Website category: university
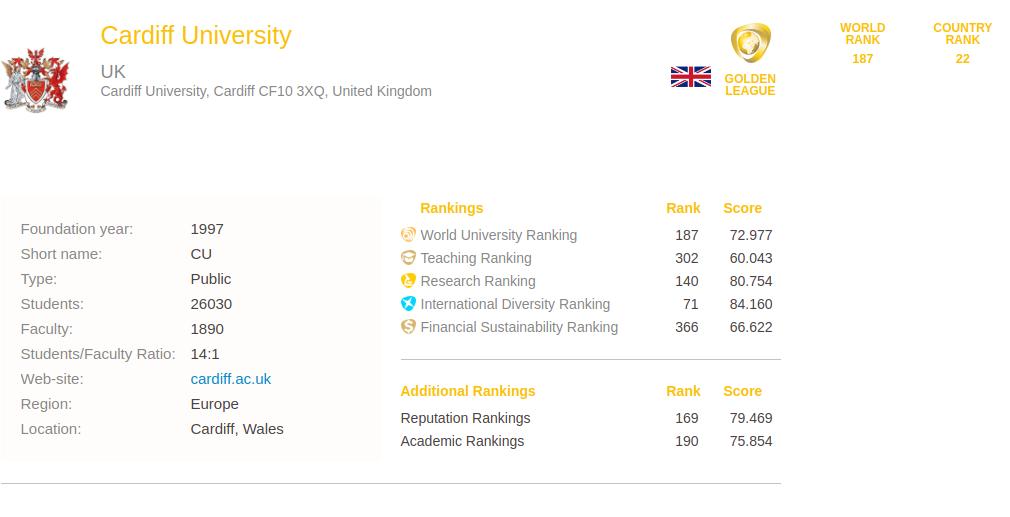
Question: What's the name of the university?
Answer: Cardiff University

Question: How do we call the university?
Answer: Cardiff University

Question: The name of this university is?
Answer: Cardiff University

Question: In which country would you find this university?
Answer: UK

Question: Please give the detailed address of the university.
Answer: Cardiff University, Cardiff CF10 3XQ, United Kingdom

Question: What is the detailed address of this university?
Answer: Cardiff University, Cardiff CF10 3XQ, United Kingdom

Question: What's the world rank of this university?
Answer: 187

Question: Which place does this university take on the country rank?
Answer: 22

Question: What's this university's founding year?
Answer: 1997

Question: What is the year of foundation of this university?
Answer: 1997

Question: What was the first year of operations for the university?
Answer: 1997

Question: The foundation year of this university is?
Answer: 1997

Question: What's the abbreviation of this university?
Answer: CU

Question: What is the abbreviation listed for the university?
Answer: CU

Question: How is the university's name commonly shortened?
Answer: CU

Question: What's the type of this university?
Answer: Public

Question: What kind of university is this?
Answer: Public

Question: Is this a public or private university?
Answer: Public

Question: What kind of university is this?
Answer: Public

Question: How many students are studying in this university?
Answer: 26030

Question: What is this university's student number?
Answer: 26030

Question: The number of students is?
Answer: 26030

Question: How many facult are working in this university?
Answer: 1890

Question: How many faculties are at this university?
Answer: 1890

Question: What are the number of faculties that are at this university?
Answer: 1890

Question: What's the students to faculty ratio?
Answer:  14 : 1

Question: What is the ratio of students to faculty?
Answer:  14 : 1

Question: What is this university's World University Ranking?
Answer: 187

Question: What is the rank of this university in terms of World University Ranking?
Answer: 187

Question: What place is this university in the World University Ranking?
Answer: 187

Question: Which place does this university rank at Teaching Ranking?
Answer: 302

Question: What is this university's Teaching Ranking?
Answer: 302

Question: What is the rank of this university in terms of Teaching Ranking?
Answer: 302

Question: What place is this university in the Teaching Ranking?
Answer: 302

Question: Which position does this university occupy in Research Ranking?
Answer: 140

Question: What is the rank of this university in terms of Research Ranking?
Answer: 140

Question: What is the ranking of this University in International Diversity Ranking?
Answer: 71

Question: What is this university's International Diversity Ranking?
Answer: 71

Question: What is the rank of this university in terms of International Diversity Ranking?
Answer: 71

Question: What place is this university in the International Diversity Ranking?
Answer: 71

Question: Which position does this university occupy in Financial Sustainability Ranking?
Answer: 366

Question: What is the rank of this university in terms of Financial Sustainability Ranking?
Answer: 366

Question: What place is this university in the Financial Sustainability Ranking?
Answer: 366

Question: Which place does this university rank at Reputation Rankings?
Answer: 169

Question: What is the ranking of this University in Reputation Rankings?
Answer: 169

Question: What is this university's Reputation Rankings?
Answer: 169

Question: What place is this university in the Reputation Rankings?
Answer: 169

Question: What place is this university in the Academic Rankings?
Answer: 190

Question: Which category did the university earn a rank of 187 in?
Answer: World University Ranking

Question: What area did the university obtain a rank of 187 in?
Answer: World University Ranking

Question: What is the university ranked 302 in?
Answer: Teaching Ranking

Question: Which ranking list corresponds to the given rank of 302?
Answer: Teaching Ranking

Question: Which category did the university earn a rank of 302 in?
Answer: Teaching Ranking

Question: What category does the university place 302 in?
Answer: Teaching Ranking

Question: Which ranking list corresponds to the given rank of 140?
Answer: Research Ranking

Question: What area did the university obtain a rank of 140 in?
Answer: Research Ranking

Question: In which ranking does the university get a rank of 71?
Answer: International Diversity Ranking

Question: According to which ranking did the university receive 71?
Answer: International Diversity Ranking

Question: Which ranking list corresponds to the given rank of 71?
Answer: International Diversity Ranking

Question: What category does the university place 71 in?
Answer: International Diversity Ranking

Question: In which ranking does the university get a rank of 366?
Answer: Financial Sustainability Ranking

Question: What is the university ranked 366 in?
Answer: Financial Sustainability Ranking

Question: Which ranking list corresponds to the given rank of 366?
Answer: Financial Sustainability Ranking

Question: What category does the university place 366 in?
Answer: Financial Sustainability Ranking